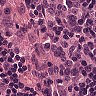
Metastatic tissue present: no